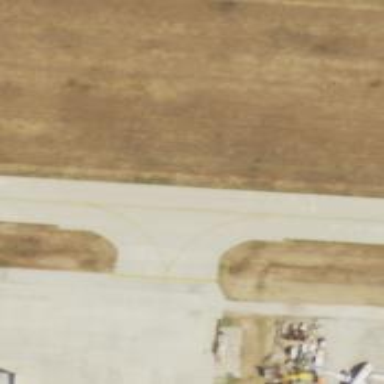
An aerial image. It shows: View of taxiway at the airport.